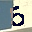
Label: 5